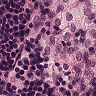
Metastatic tissue present: no